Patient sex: F
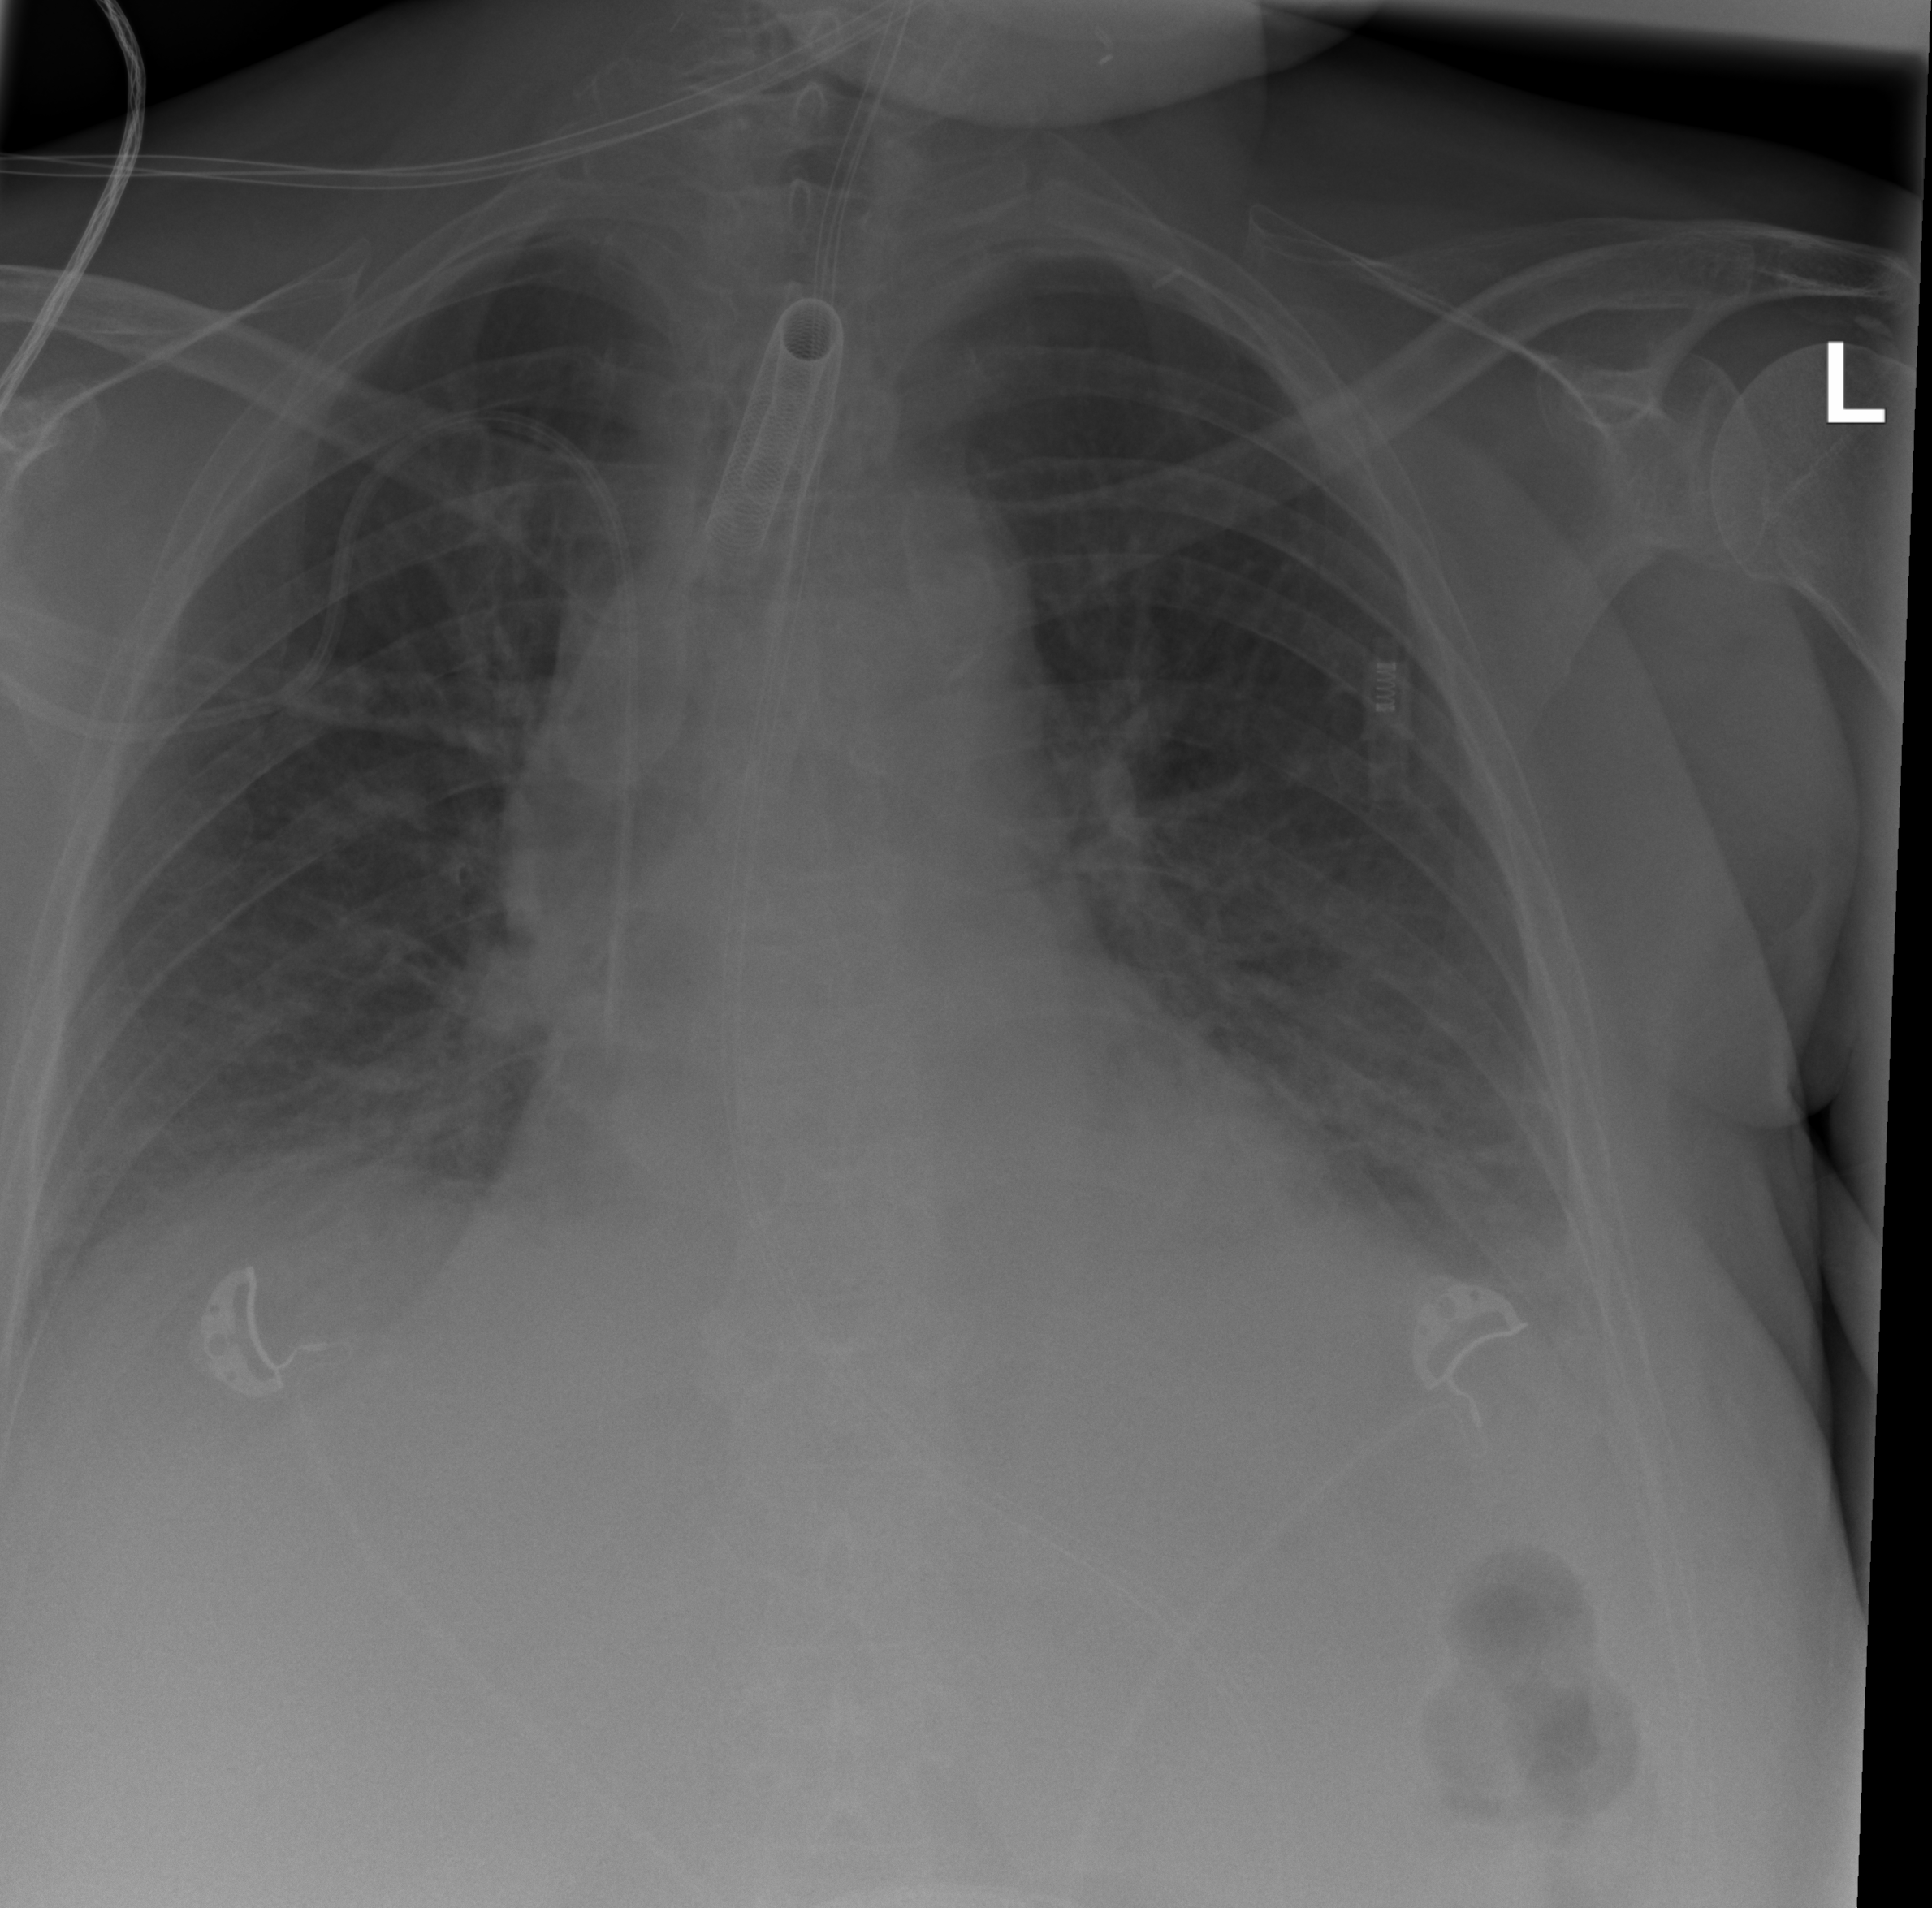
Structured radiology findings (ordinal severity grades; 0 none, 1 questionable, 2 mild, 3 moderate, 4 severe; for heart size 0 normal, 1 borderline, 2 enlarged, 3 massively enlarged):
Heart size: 0
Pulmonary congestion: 0
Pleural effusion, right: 2
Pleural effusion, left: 2
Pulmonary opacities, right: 0
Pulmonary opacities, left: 0
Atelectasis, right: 2
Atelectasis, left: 2